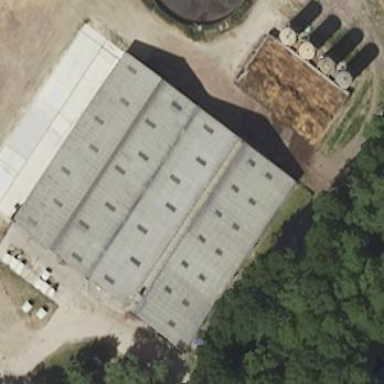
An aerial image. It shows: Gabled farm auxiliary building with grey roof. The roof is oriented along the structure.